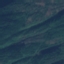
Label: Forest